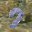
Label: 7